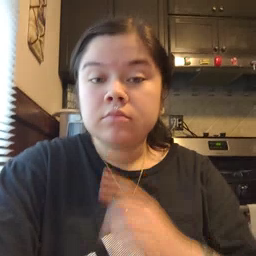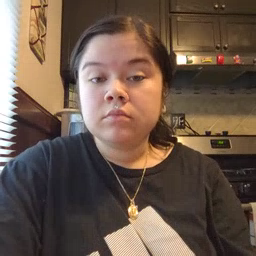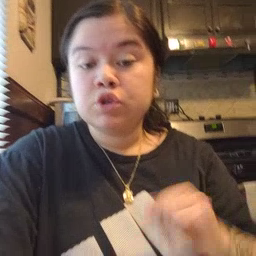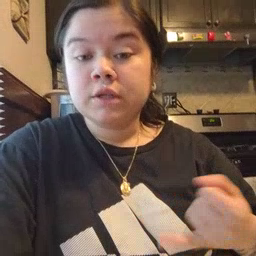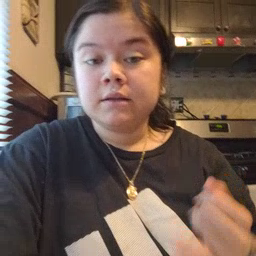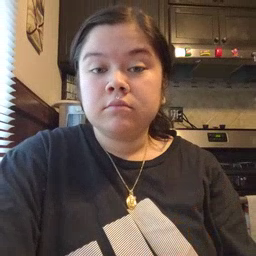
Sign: jeans